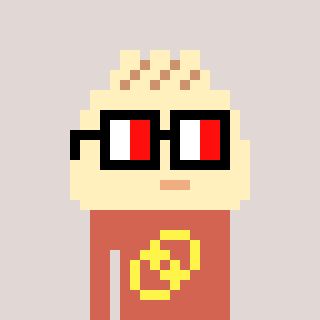
a pixel art character with square glasses with black frames and red eyes, a porkbao-shaped head and a peachy-colored body on a warm background